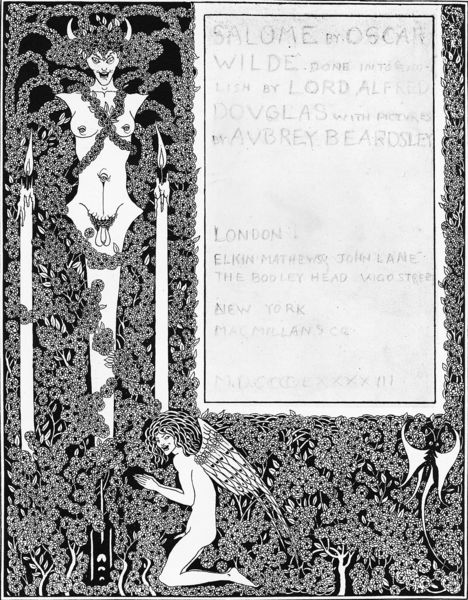
Titel: Salome, Titelseite
Künstler: Aubrey Beardsley
Institution: Massachuttes, Grenville L. Winthrop Bequest, Fogg Art Museum, Harvard University
Schlagwörter: akt, baum, feuer, flügel, mann, nackt, stadt, blumen, brust, busen, frau, schwarz, weiss, gefieder, salome, haare, frontal, locken, wald, engel, ranken, brüste, schrift, grafik, wild, jugendstil, kerze, kerzen, nabel, fliege, penis, flamme, text, plakat, titelblatt, dämon, schmetterling, buchtitel, teufel, hörner, london, flugblatt, drache, hoden, lumen, wilde, engek, aubrey beardsley, hermaphrodit, roman, oscar wilde, millefleur, audrey, teufe, oscar, aubrey, douglas, brpste, avbrey, flügelhaare